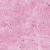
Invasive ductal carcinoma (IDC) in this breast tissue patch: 0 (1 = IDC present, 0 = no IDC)